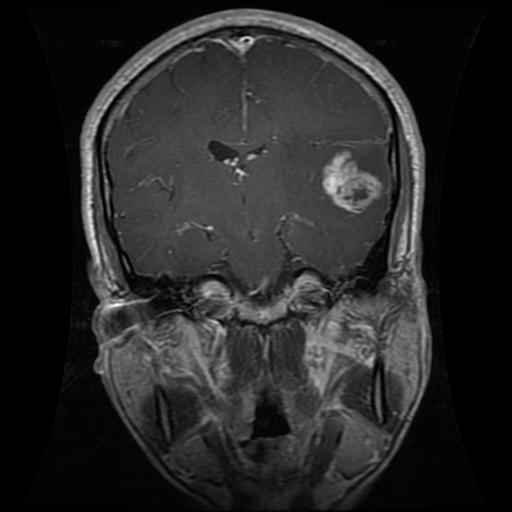
Label: glioma